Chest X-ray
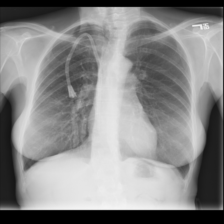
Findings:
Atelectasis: negative
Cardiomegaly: negative
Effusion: negative
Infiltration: negative
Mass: negative
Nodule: negative
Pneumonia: negative
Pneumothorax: negative
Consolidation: negative
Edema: negative
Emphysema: negative
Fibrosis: negative
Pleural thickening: negative
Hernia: negative